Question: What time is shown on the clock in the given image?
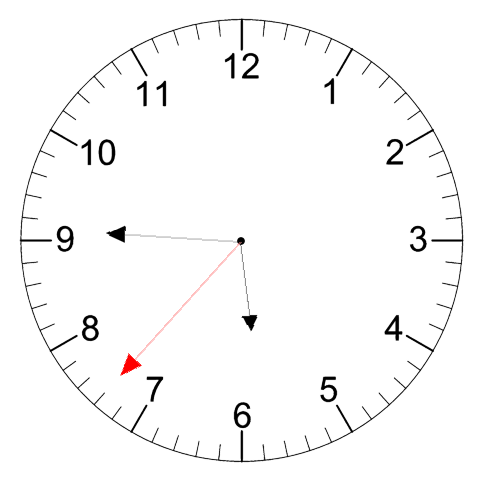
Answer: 05:45:37